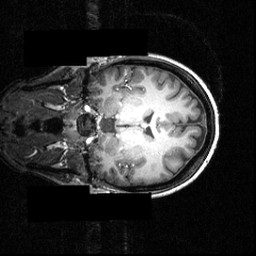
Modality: T1w
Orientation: coronal
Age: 22
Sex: female
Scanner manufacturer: siemens
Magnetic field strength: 3.951 T
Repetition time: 1.5 s
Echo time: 0.00335 s